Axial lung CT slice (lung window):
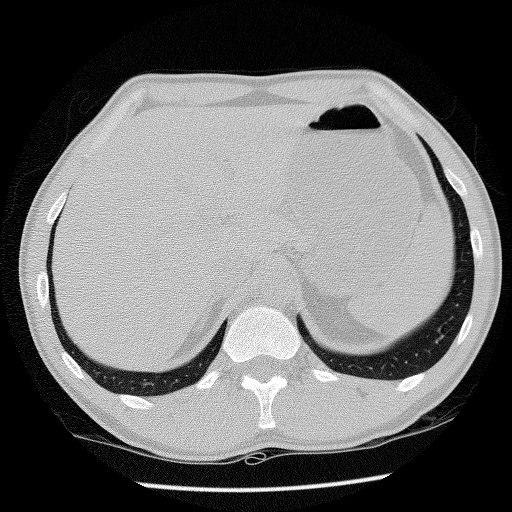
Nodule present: no